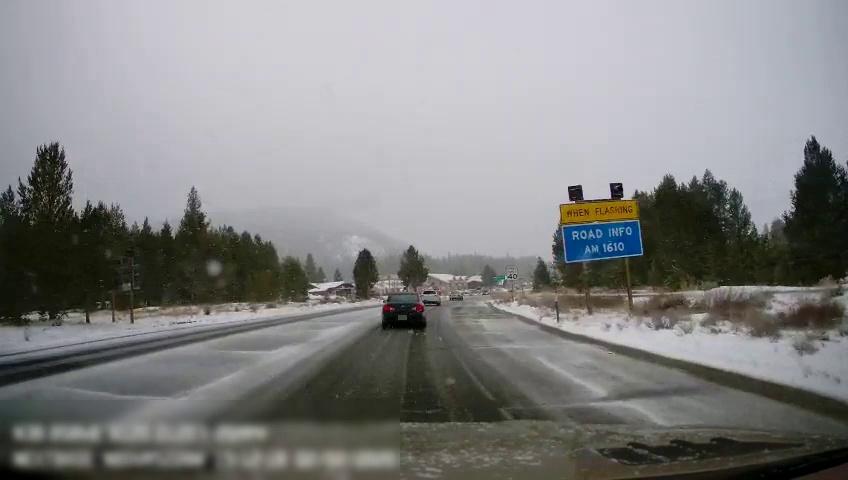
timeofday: Day
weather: Snowy
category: Drivable Space
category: Vehicles | Car
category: Vehicles | SUV
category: Vehicles | Car
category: Traffic | Signs
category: Traffic | Signs
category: Traffic | Signs
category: Traffic | Lights
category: Traffic | Lights